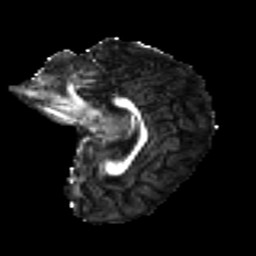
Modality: FA
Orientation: sagittal
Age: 35
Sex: female
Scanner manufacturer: ge
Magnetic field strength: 3 T
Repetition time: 7.8 s
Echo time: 0.0607 s